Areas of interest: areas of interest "Changsha City Yanghu Football Park"
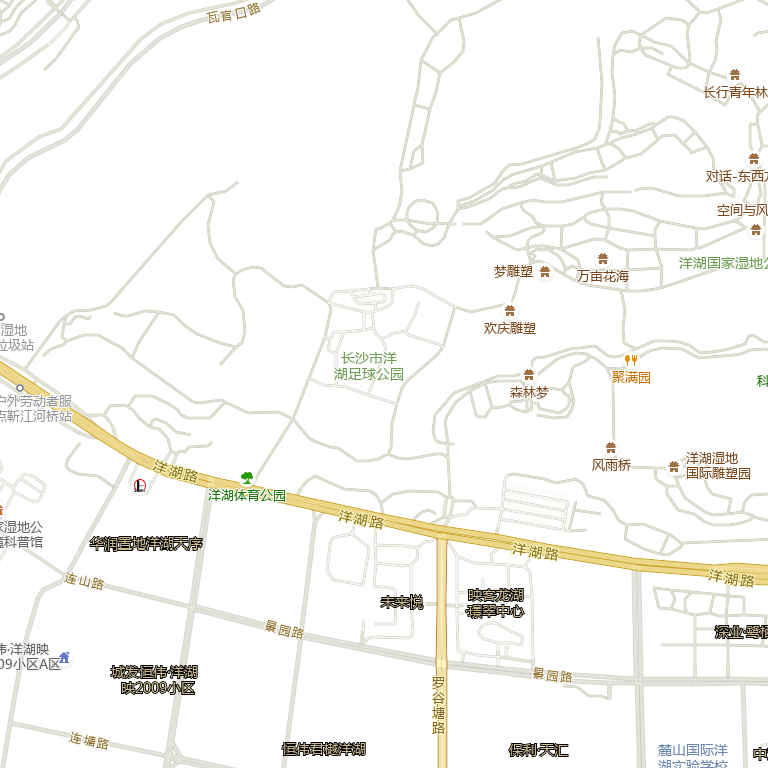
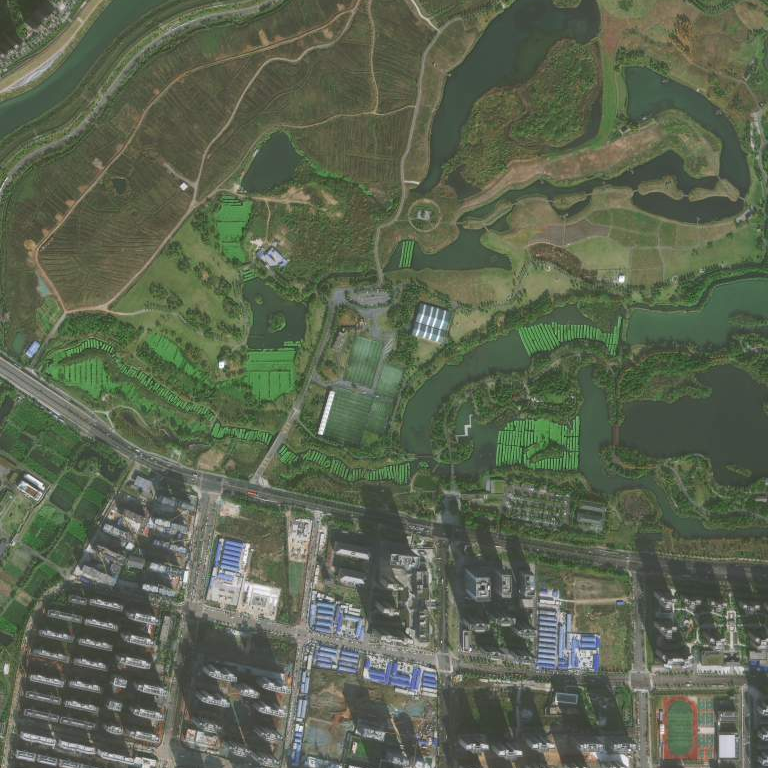